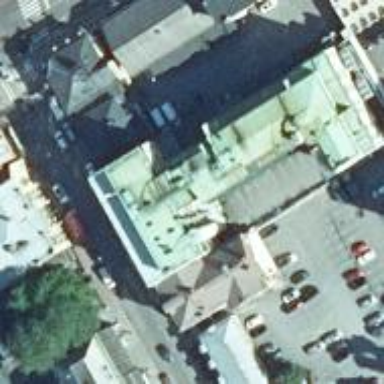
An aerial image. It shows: Building.